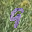
Label: 9